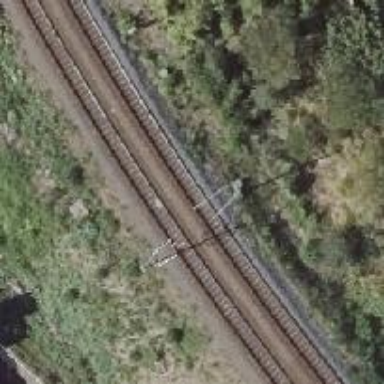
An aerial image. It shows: Catenary mast for power lines.